Aerial crown-view tile of a tropical tree (Barro Colorado Island, Panama), acquired 20250124:
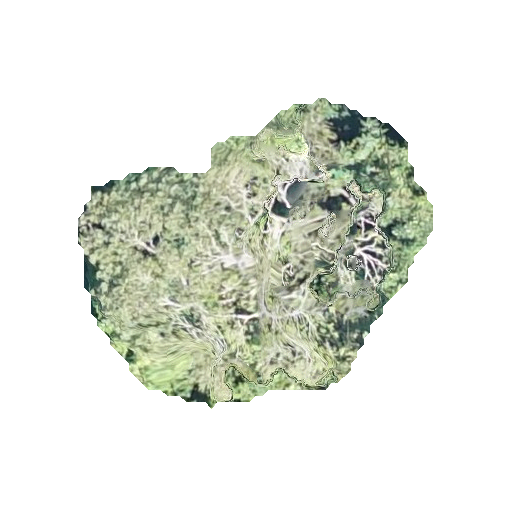
Species: Jacaranda copaia
GBIF accepted scientific name: Jacaranda copaia
Crown area: 111.763 m²